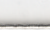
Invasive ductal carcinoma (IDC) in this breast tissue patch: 0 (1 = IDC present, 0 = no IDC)